Interaction volume radius: 10 \u00c5
Interaction volume height: 25 \u00c5
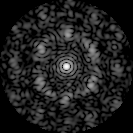
Disorder parameter: 0.6946